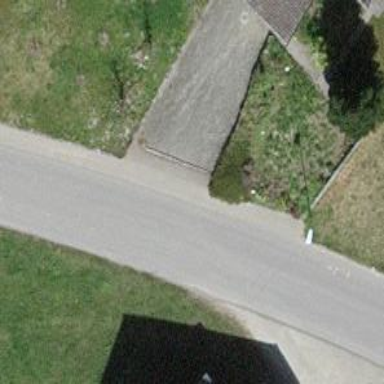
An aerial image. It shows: Residential road.